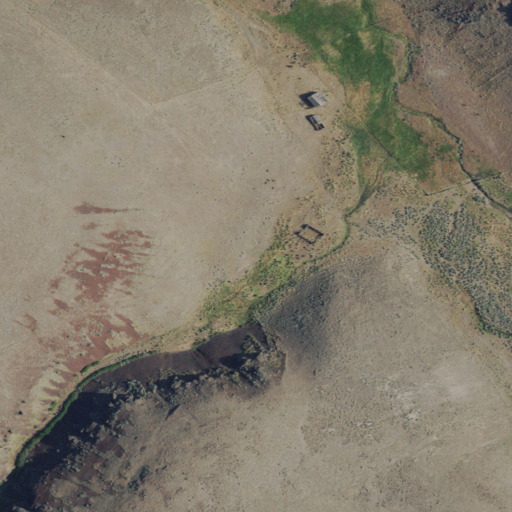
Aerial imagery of valley in Oregon named Barn Canyon containing grassland, shrub, and herbaceous wetlands